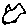
Label: fish